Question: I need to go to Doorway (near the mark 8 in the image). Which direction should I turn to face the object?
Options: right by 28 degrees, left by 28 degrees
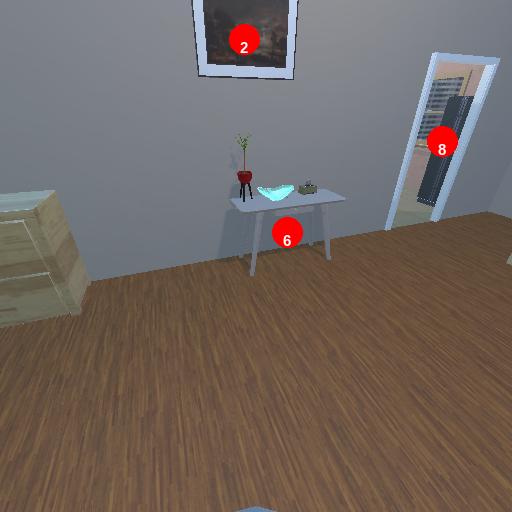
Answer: right by 28 degrees